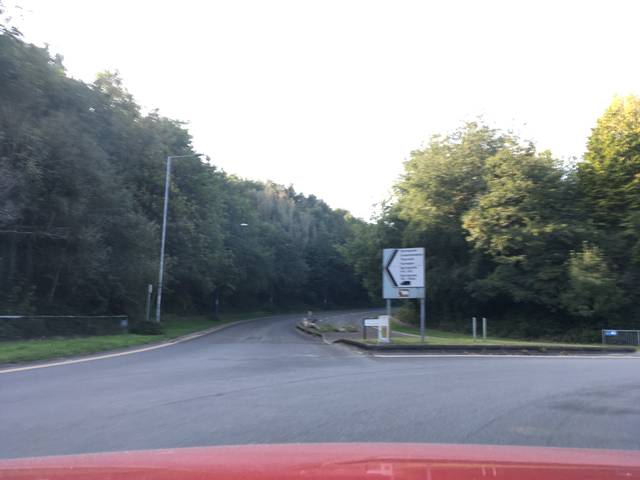
Region: United Kingdom
Coordinates: 51.651, -3.025